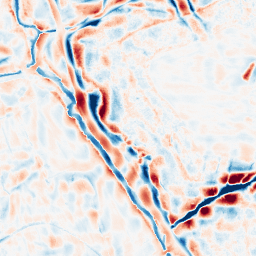
Category: wavelet
Decomposition family: wavelet_biorthogonal
Decomposition parameters: wavelet: bior4.4
level: 4
Upsampling method: quartic
Upsampling parameters: scale: 4
Upsampling scale: 4